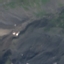
Land use / land cover class: HerbaceousVegetation